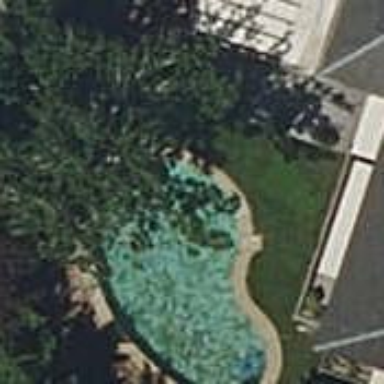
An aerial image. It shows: Outdoor swimming pool located in leisure land.